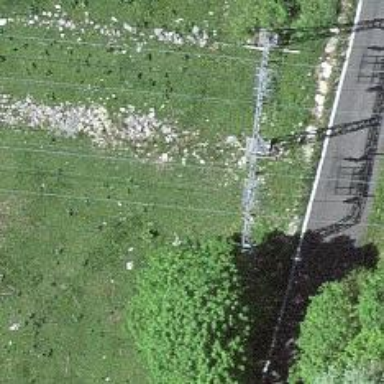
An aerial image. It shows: Pylon used for aerialway.